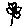
Label: flower